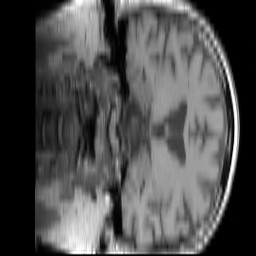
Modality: T1w
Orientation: coronal
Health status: ill
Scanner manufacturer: siemens
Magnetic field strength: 3 T
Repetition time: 0.4 s
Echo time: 0.00272 s